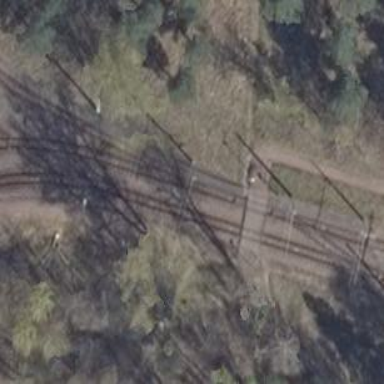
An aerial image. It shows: Railway switch.